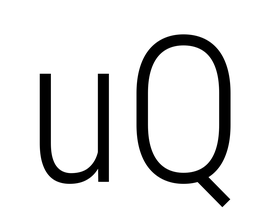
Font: Roboto_Condensed_Light